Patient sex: M
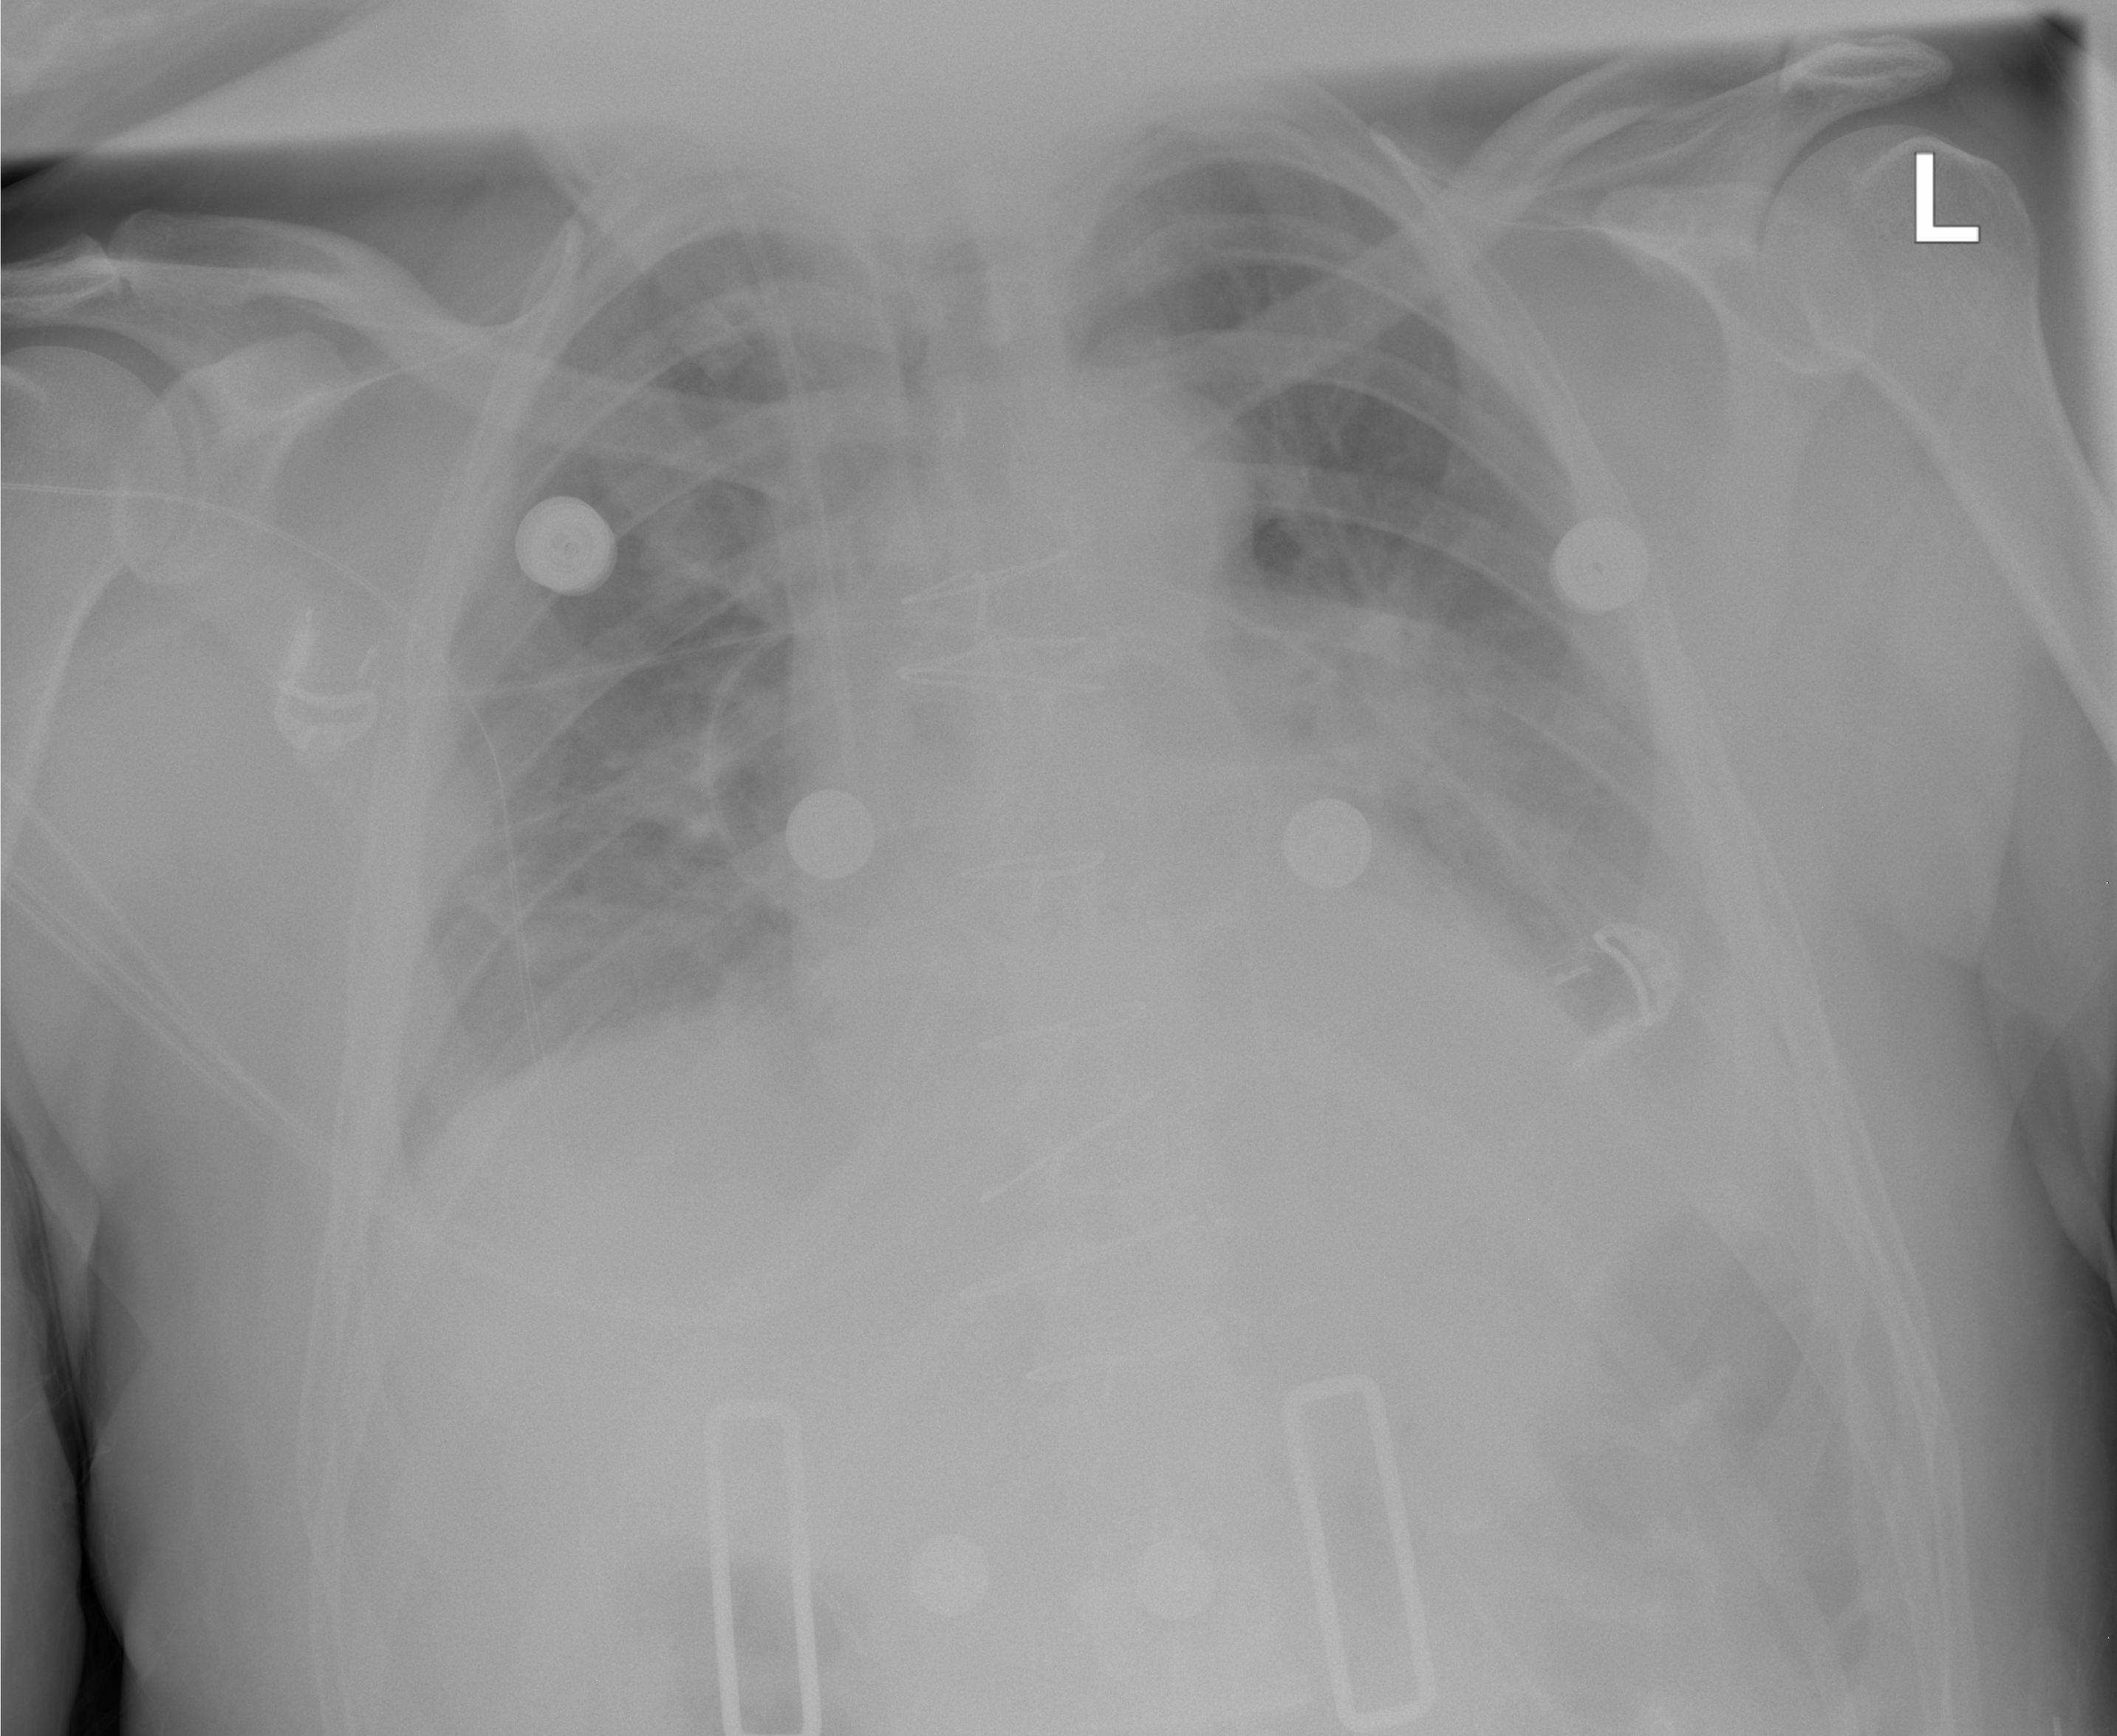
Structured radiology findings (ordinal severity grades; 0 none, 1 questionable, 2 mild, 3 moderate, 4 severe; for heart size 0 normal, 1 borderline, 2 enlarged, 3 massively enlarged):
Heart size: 2
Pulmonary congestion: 0
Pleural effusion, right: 0
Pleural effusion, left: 2
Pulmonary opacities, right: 0
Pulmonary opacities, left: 0
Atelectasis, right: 0
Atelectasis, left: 2